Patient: sex M, age 42
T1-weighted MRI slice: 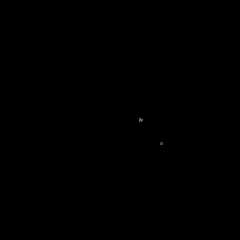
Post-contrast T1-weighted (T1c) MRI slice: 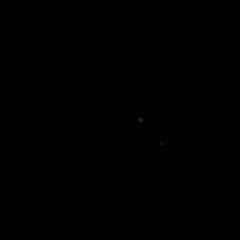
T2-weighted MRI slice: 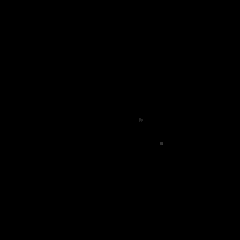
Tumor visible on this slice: no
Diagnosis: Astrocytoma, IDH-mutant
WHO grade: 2